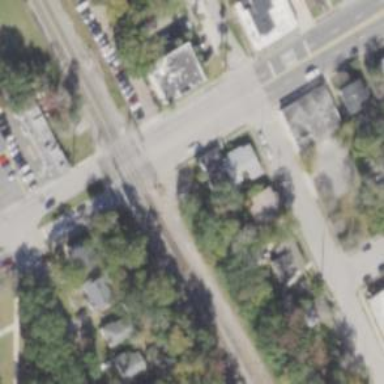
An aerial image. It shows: Railway crossing.